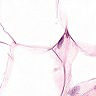
Metastatic tissue present: no